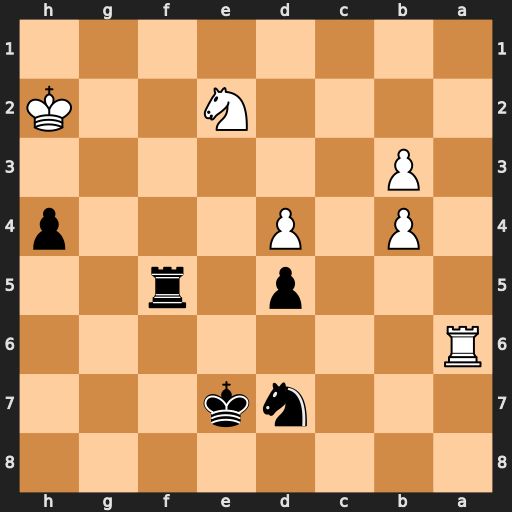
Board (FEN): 8/3nk3/R7/3p1r2/1P1P3p/1P6/4N2K/8
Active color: b
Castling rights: -
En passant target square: -
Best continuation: Rf2+ Kh3 Rxe2